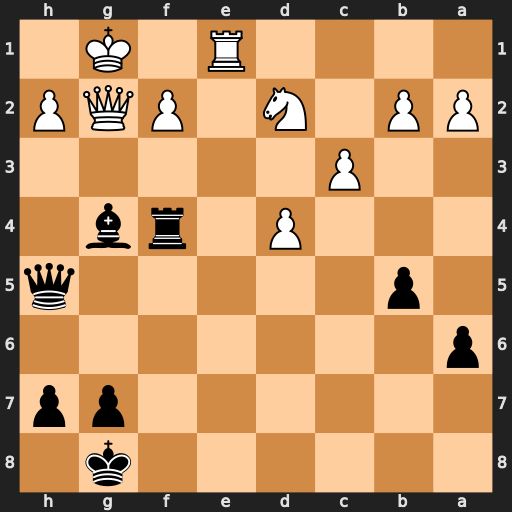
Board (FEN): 6k1/6pp/p7/1p5q/3P1rb1/2P5/PP1N1PQP/4R1K1
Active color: b
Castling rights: -
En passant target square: -
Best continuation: Bh3 Qb7 Rg4+